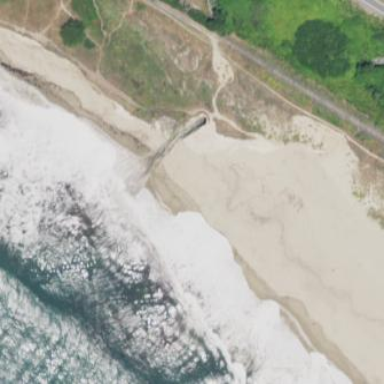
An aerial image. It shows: Scenic beach with natural beauty.